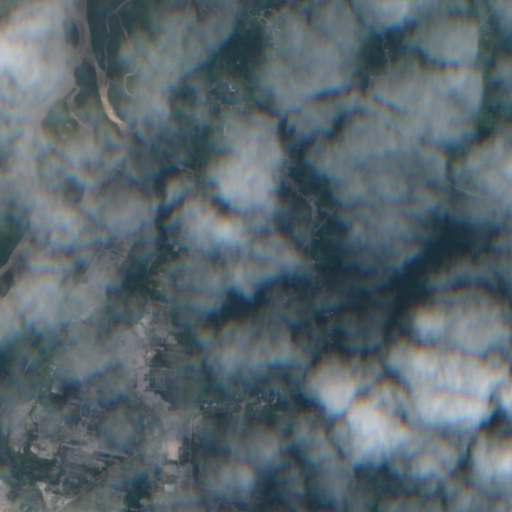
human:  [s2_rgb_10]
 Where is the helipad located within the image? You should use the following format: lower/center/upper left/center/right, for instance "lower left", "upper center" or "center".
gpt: The helipad is located in the upper center of the image.
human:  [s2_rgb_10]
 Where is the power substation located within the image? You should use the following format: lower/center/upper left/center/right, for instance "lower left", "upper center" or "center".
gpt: The power substation is located in the upper center of the image.
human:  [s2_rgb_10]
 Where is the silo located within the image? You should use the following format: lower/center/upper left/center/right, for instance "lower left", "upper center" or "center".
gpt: The silo is located in the lower right of the image.
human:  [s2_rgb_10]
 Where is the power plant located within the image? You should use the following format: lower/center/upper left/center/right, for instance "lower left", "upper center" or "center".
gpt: There is no power plant in the image.